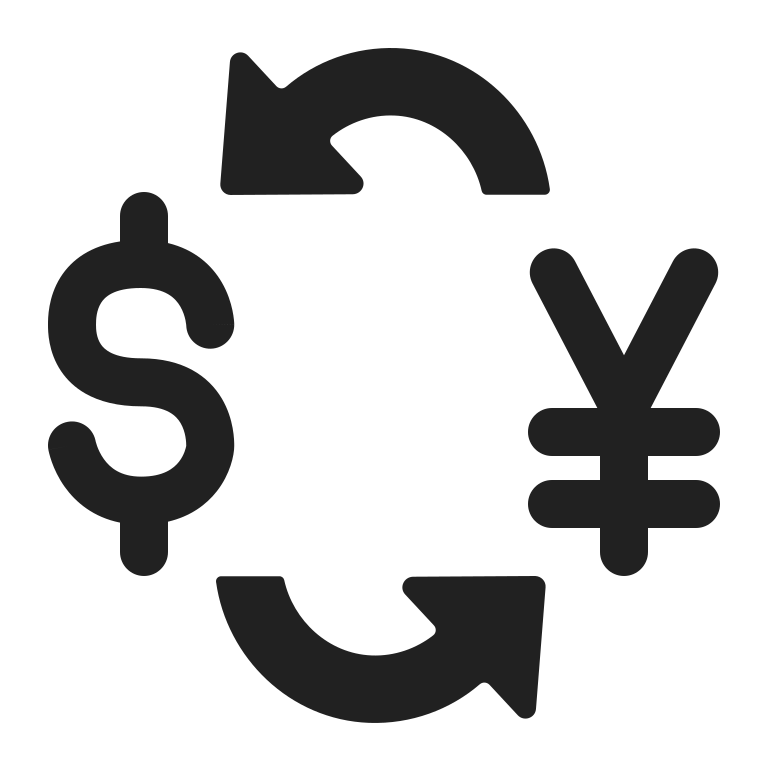
currency exchange high contrast